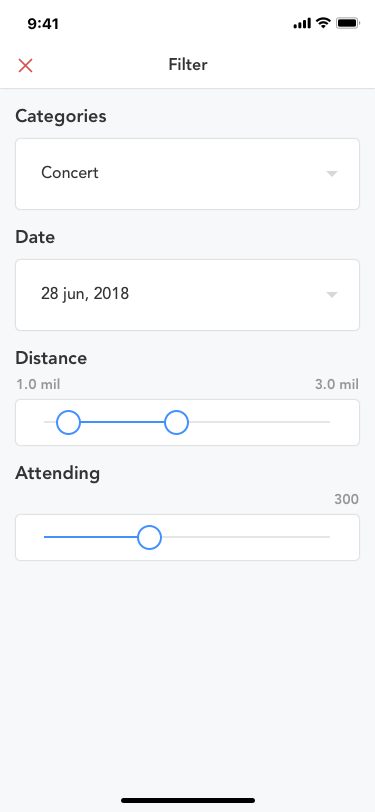
Text in this UI design:
April
May
Jun
Jul
Sep
Aug
S
M
T
W
T
F
S
1
2
3
F
5
6
7
8
9
10
11
12
13
14
15
16
17
18
19
27
28
29
30
20
21
22
23
24
25
26
Categories
Date
Distance
1.0 mil
3.0 mil
Attending
300